一年级 · 计数
(6 分) 数一数, 填一填。

(1) $\square$

个

$\square$ \$ \qquad \$个

(.).

个

个

(2)

\$ \qquad \$个, 比回少 \$ \qquad \$个。
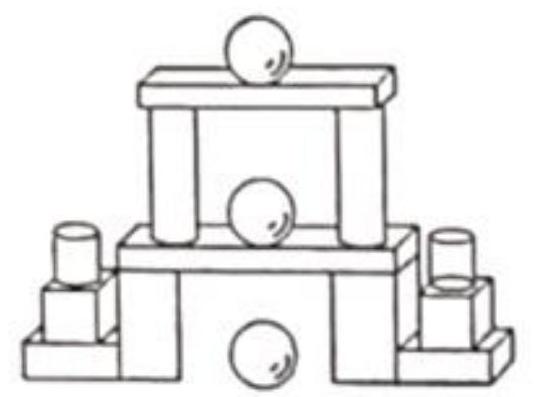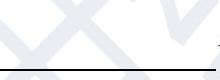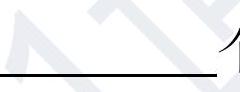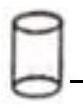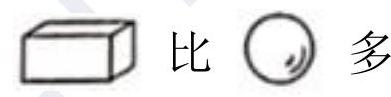
答案: (1) $2 ; 6 ; 3 ; 4$

(2) $3 ; 2$